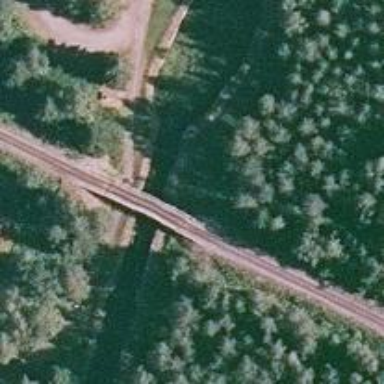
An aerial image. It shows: Continuous rail bridge crossing over railroad tracks.